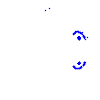
Particle: pion